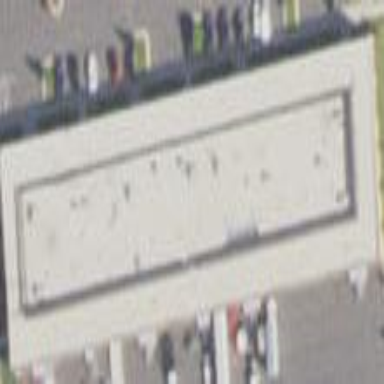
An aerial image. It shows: Commercial building.